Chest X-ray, PA view. Patient: 7 years old, sex M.
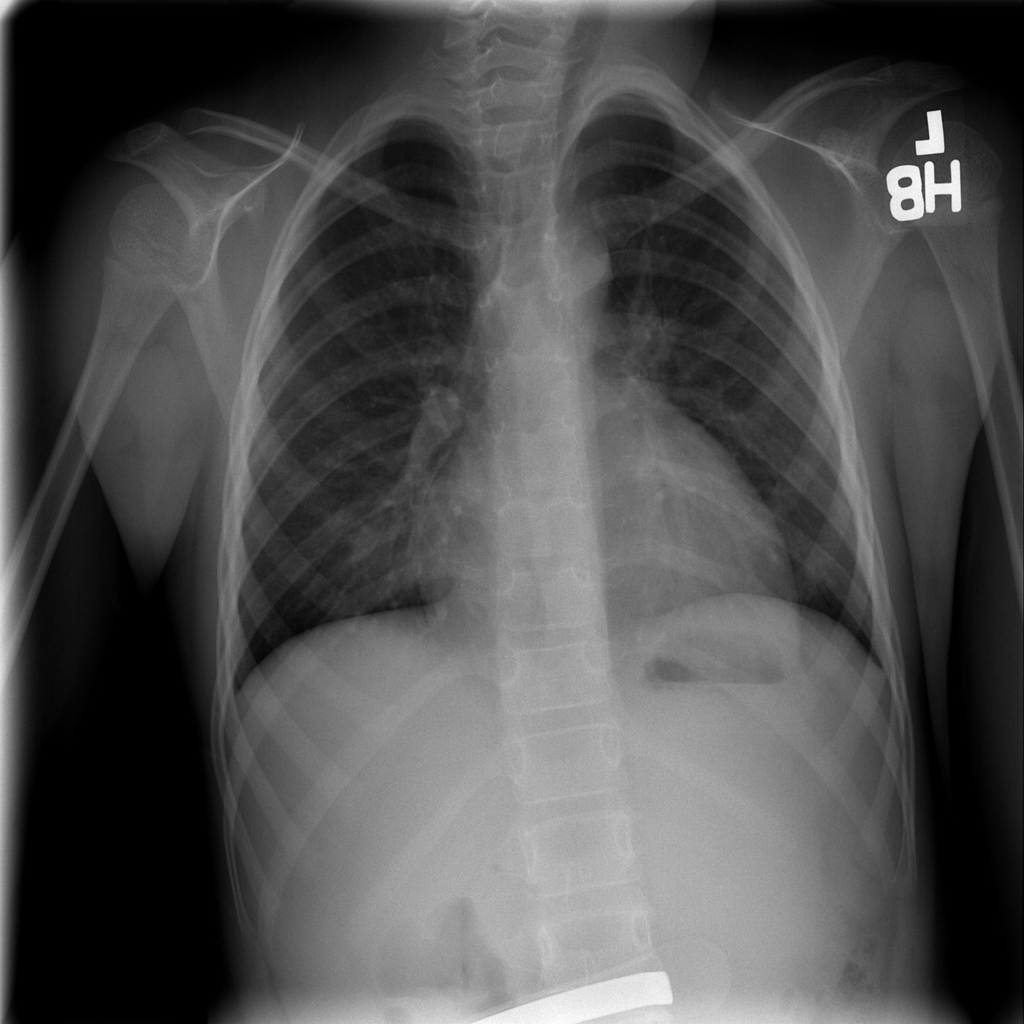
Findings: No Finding